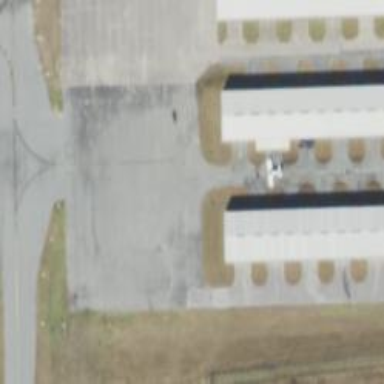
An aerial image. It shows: Asphalt taxiway at the airport.